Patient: sex M, age 38
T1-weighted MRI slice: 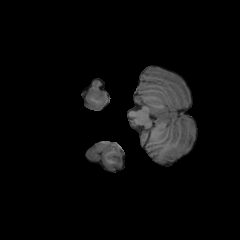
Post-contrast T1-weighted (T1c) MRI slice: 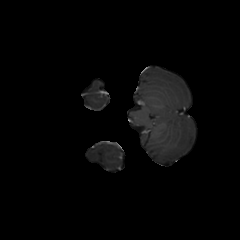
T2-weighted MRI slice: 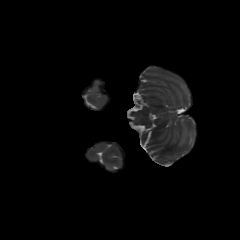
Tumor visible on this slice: no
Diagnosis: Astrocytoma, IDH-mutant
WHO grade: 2